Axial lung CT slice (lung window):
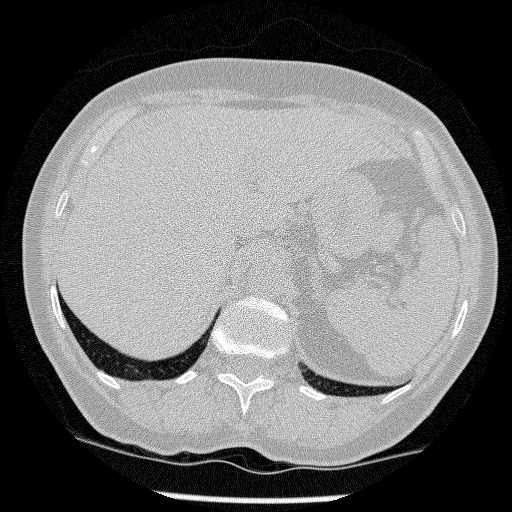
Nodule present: no